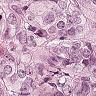
Metastatic tissue present: yes